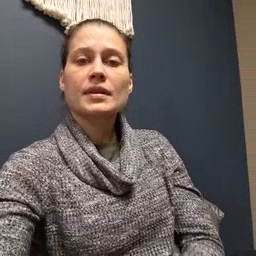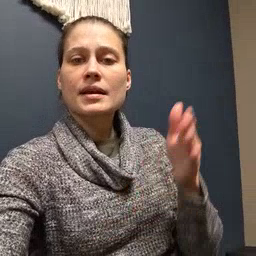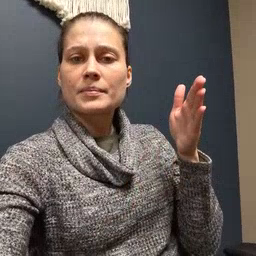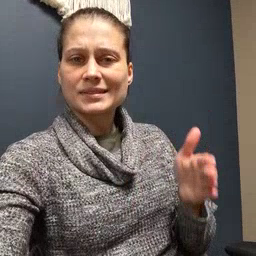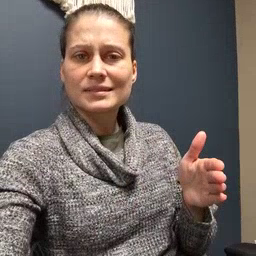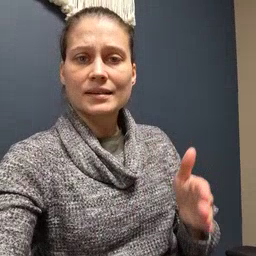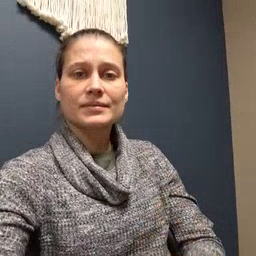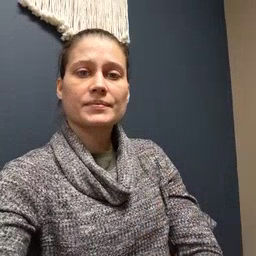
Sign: beside